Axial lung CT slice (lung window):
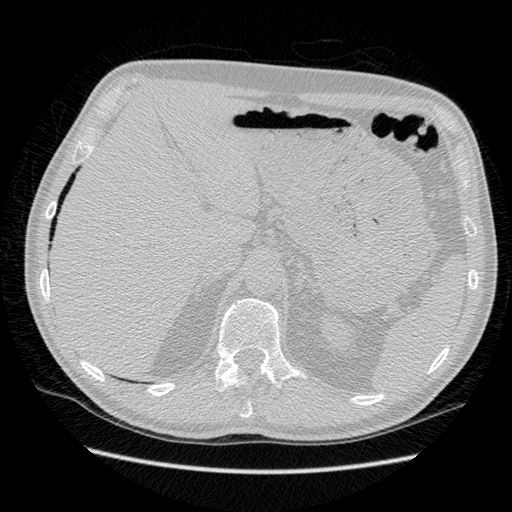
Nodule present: no